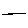
Label: line